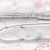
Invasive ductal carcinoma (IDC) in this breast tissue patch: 0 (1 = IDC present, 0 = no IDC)